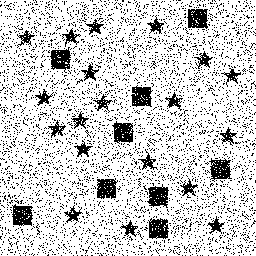
Squares: 9
Triangles: 0
Stars: 19
Total shapes: 28